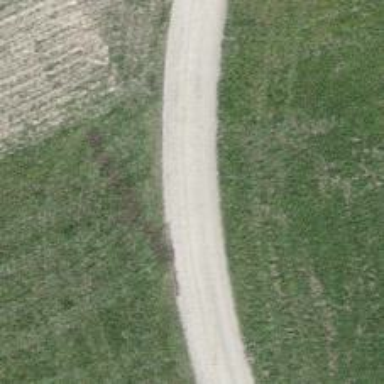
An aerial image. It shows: Track with grade 2 tracktype.